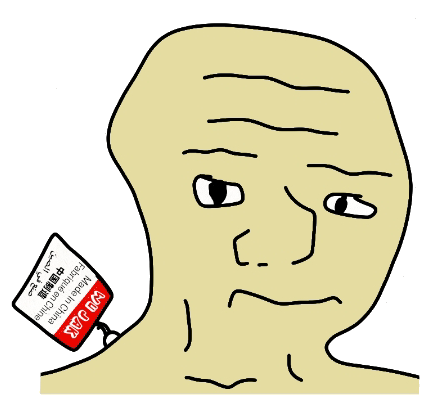
Label: 5_Brainlet